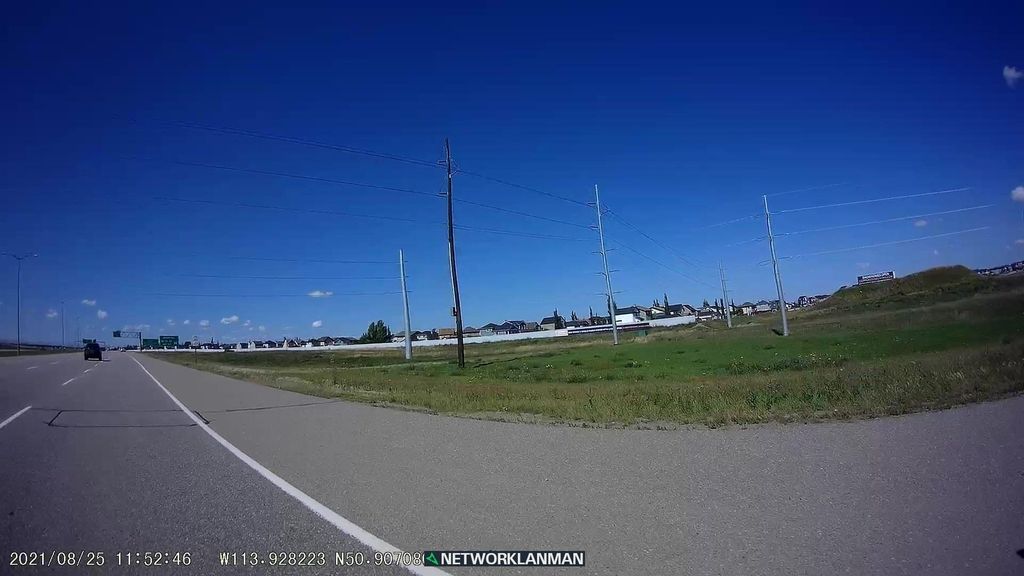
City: calgary